Interaction volume radius: 10 \u00c5
Interaction volume height: 30 \u00c5
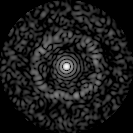
Disorder parameter: 0.8242